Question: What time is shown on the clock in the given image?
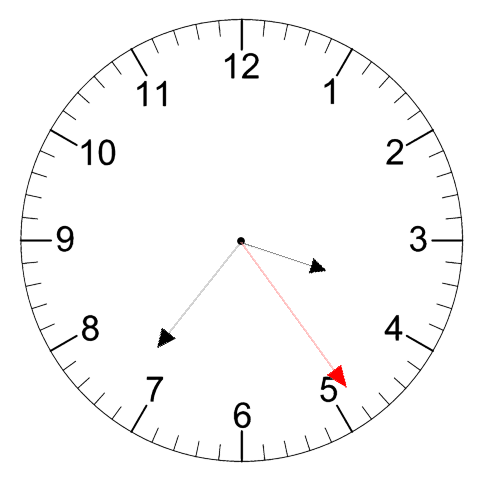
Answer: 03:36:24